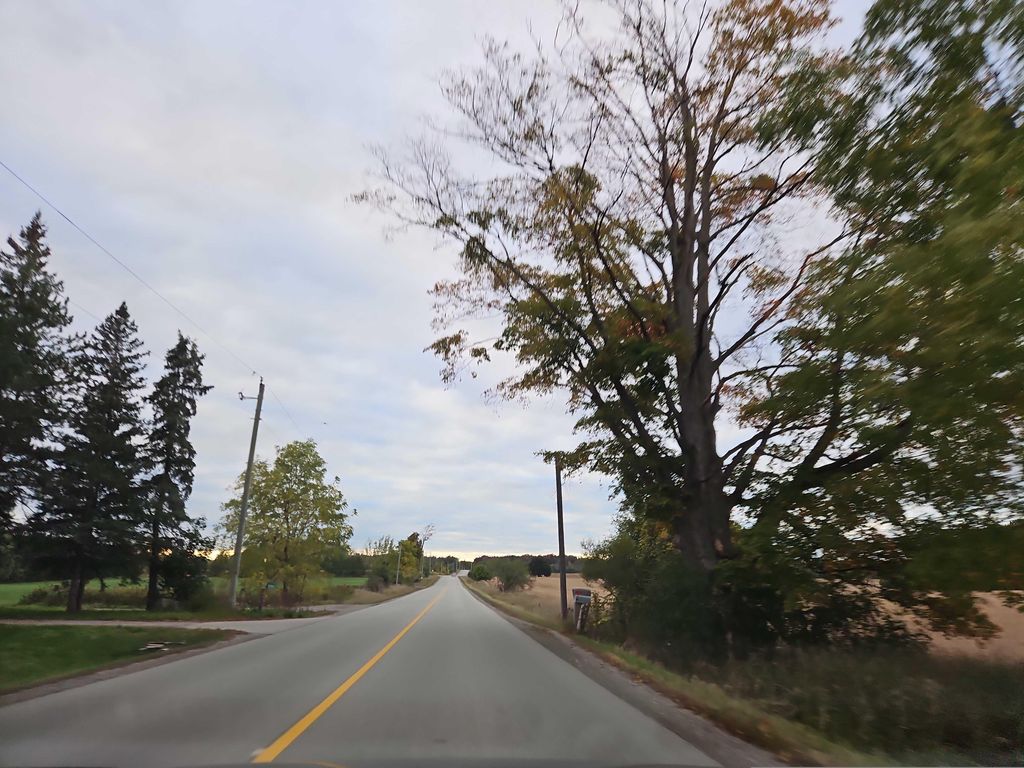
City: kitchener-waterloo